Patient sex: M
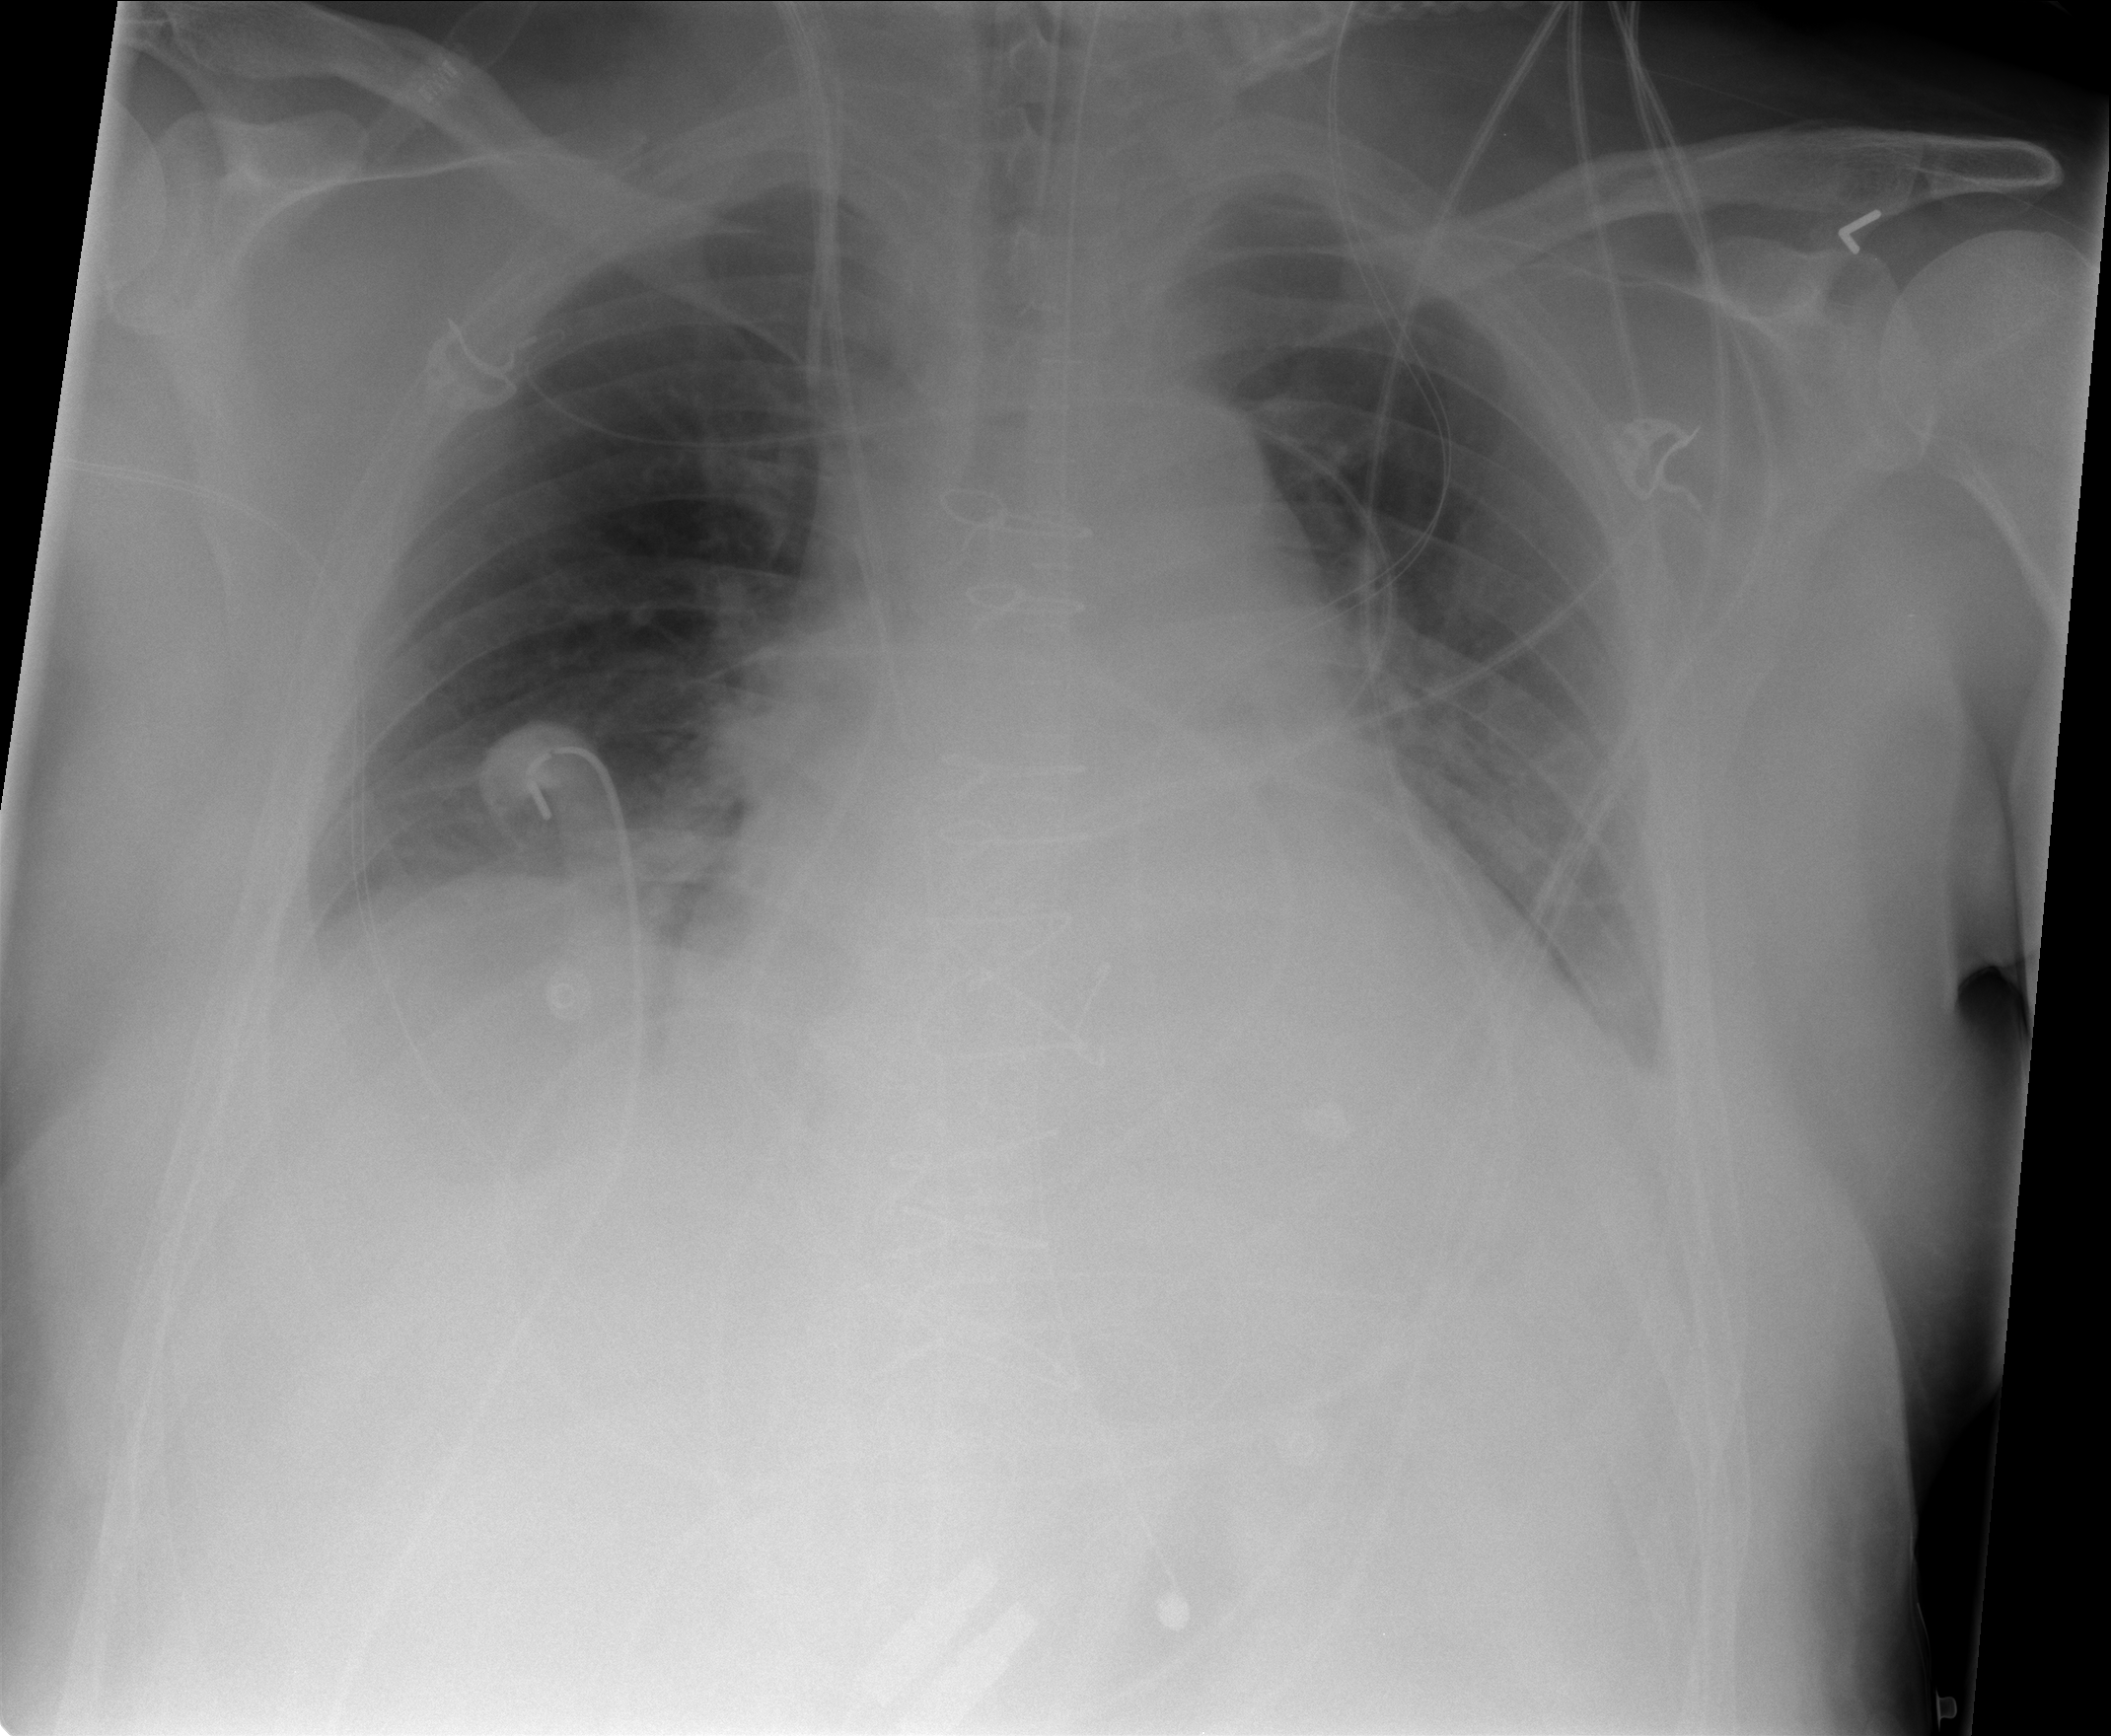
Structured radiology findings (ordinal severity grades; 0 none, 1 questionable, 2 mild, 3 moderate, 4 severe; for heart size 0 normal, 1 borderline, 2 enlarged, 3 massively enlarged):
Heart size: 2
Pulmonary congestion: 0
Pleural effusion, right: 0
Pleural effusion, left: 2
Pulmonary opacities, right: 0
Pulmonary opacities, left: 0
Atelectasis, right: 2
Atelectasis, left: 2